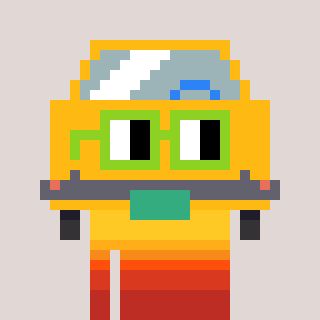
a pixel art character with square light green glasses, a taxi-shaped head and a darkpink-colored body on a warm background